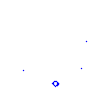
Particle: proton